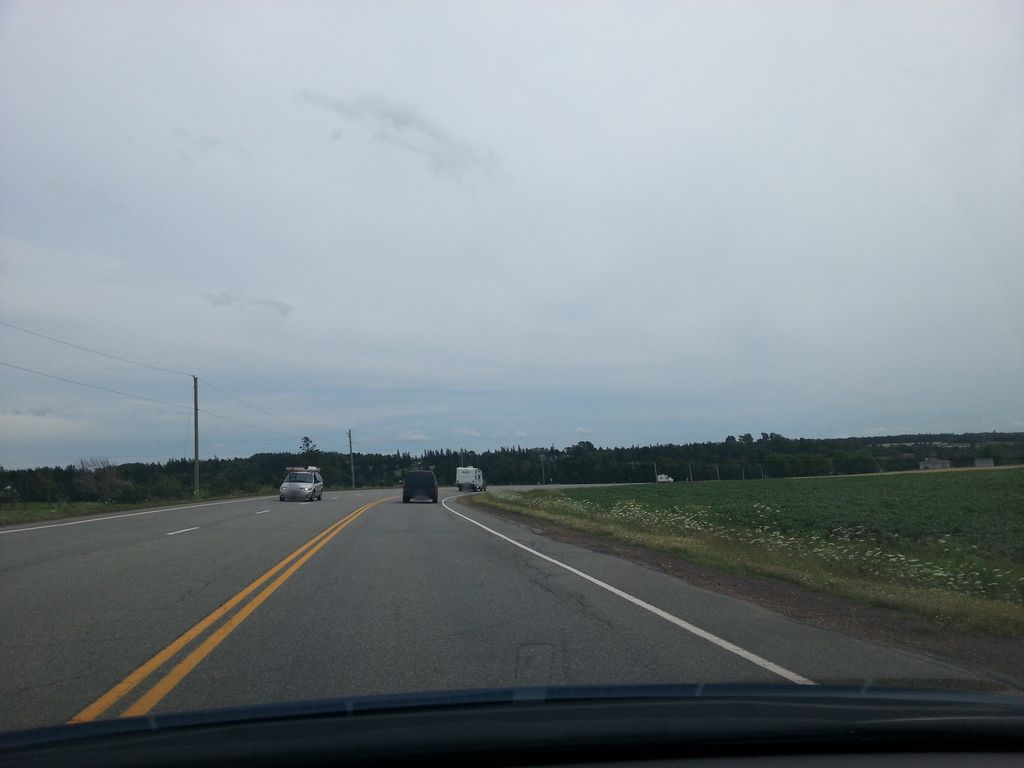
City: charlottetown